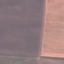
Label: AnnualCrop